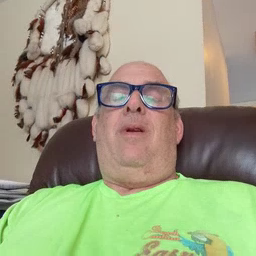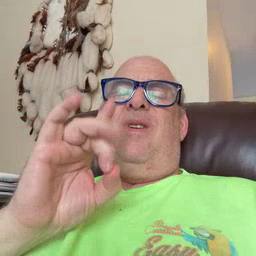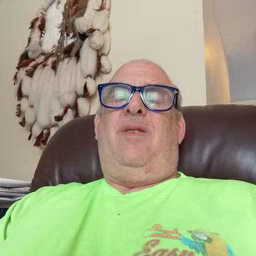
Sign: hate